Question: <URL> is great when you have X unit test * Y configurations.
I have unit tests, and each must run in particular situations.
I use xUnit.net's 'Theory'/'PropertyData' <URL>, it works well.
In the Test Runner UI, there is one green/red symbol per unit test, which means .
It makes it difficult to evaluate progress: the symbol is red until ALL configurations work perfectly.
I want symbols, one per unit test * configuration, to know what particular combination is going wrong.
How can I get symbols?
I am OK with using another xunit.net UI.

: I ended up switching to NUnit, which has this feature.
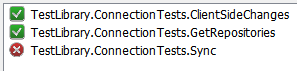
Answer: Go upvote <URL>.